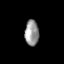
Tissue: skin
Cell type: Epithelial cells
Senescence score: 0.2555
Nuclear area (px): 351
Mean DAPI intensity: 151.1